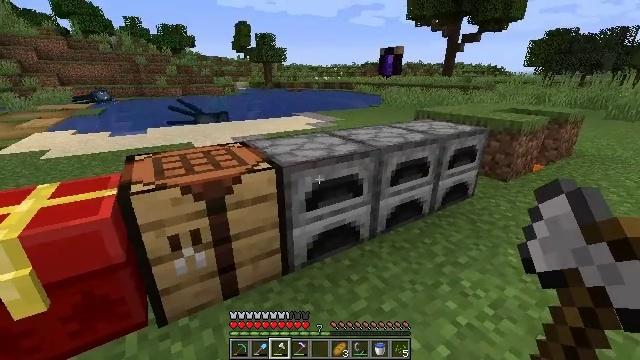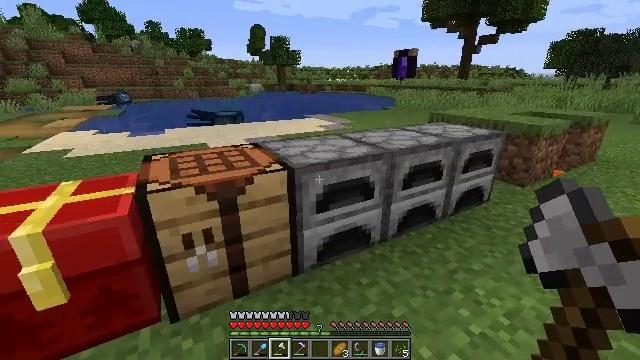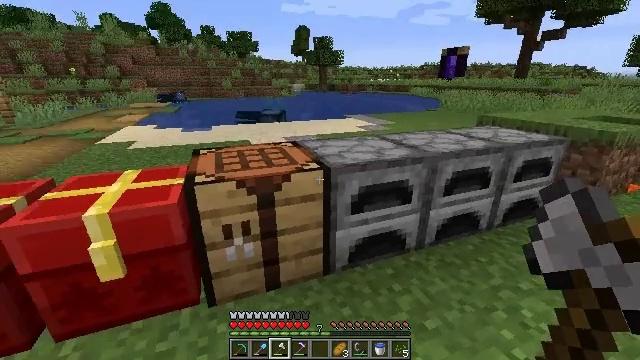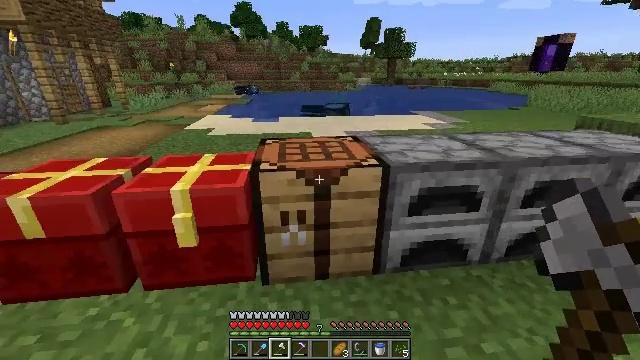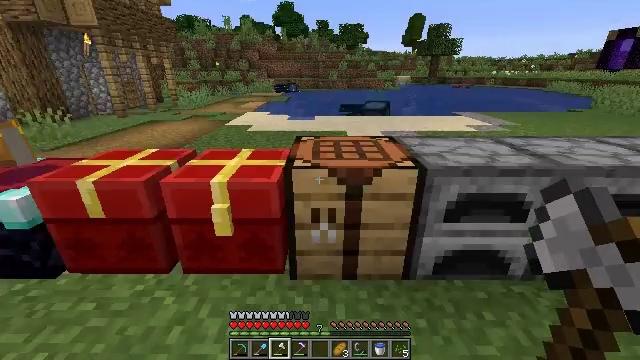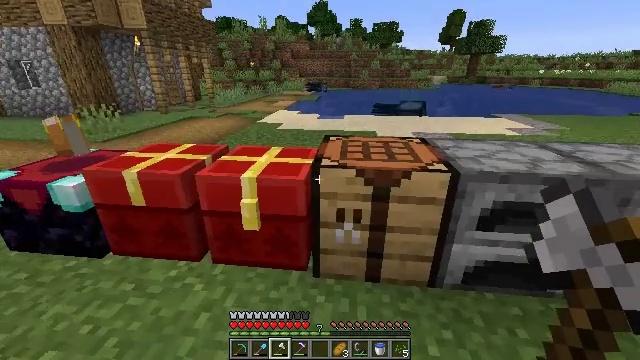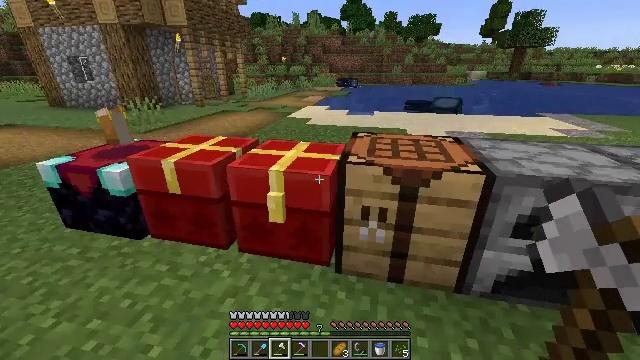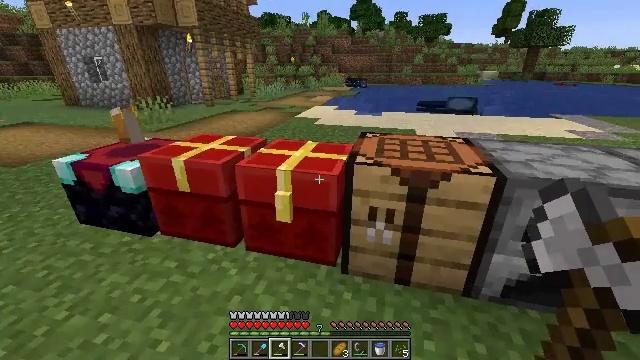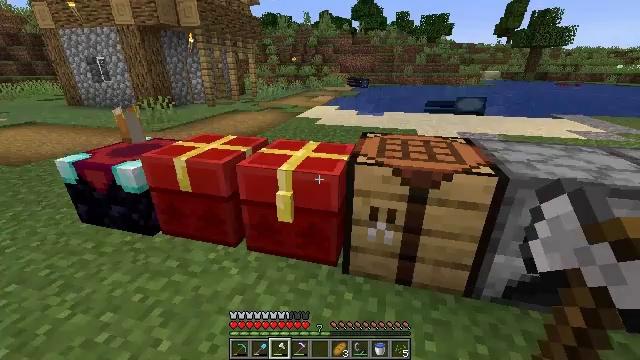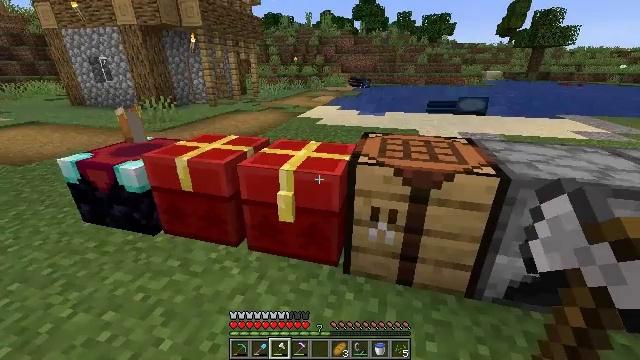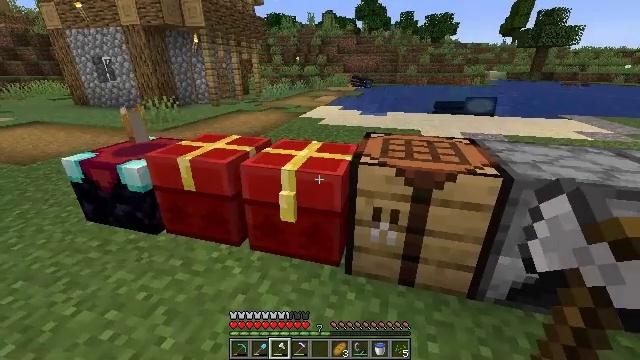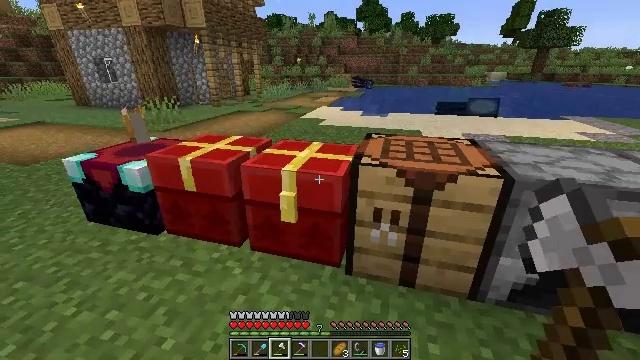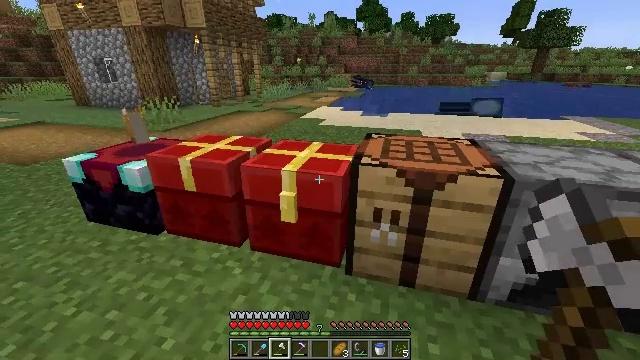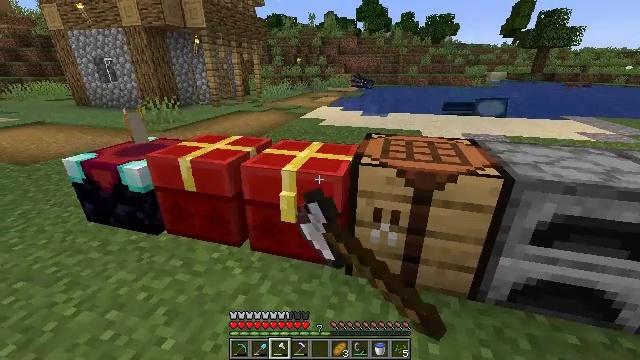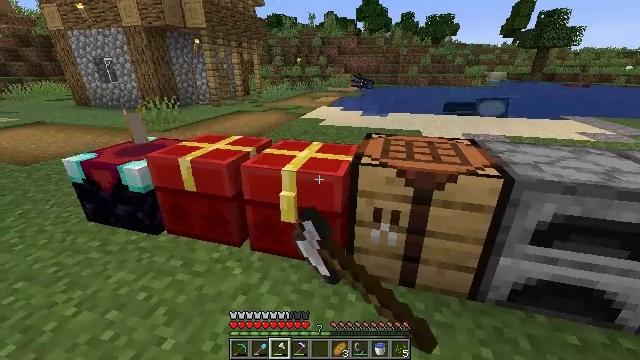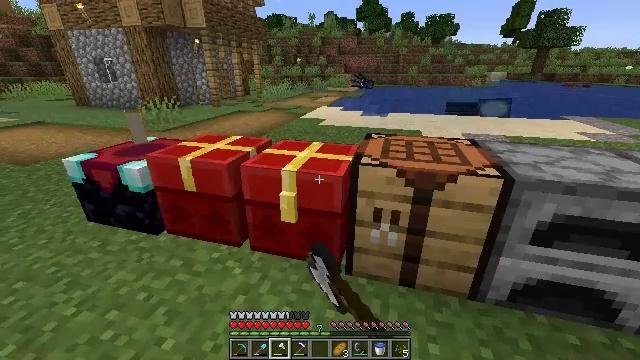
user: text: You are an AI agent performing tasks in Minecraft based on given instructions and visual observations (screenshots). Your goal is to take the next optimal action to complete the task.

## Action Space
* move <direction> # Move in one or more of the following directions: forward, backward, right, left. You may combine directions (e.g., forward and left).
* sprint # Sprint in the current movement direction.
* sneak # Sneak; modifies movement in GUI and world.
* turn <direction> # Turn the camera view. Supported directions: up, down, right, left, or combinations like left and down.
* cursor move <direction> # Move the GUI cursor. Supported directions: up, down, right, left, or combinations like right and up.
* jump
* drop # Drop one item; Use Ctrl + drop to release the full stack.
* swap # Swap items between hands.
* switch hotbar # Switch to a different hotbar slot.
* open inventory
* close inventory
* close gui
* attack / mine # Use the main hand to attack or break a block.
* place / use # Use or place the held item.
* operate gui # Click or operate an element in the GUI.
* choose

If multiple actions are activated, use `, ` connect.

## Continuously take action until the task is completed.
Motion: motion action
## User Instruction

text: Put the required items in the crafting grid to get a smithing table.
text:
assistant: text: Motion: turn left
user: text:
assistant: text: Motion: turn left
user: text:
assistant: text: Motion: turn left and down
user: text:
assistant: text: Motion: turn left
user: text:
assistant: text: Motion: turn left
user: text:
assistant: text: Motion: turn left
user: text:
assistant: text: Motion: turn left
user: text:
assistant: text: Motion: no_op
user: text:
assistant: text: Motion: no_op
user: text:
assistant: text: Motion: no_op
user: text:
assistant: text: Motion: no_op
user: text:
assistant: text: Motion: use / place
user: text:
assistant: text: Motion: use / place
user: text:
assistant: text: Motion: use / place
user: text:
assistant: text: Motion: no_op
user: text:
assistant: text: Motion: no_op
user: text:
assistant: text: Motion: open gui
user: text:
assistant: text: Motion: no_op
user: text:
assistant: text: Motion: cursor move up
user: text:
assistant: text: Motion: cursor move up
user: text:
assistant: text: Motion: no_op
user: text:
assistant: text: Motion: cursor move right
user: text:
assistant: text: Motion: no_op
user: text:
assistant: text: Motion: no_op
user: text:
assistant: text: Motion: no_op
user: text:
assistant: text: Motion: no_op
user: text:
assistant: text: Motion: no_op
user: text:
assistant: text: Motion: no_op
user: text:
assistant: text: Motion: no_op
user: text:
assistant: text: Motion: no_op